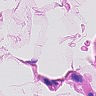
Metastatic tissue present: no